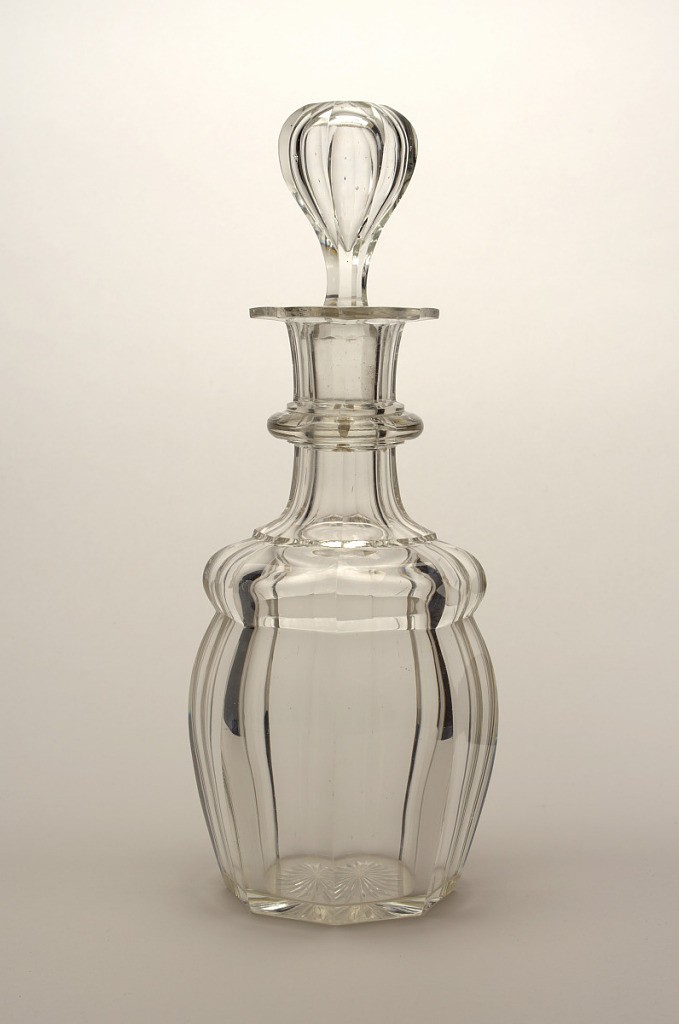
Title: No. 30
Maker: Josef Lobmeyr Senior, Austrian, 1792 - 1855
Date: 1835
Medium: Mouth-blown crystal, broad-cut and polished facets
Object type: Wine decanter with stopper
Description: Mouth-blown crystal decanter, broad-cut and polished facets and teardrop stopper.